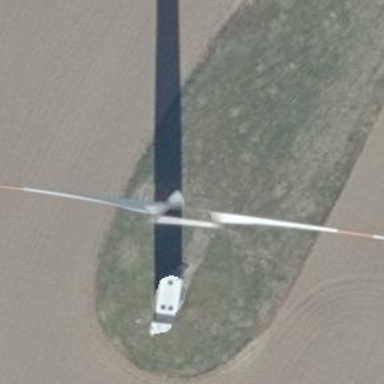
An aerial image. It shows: Wind-powered generator.